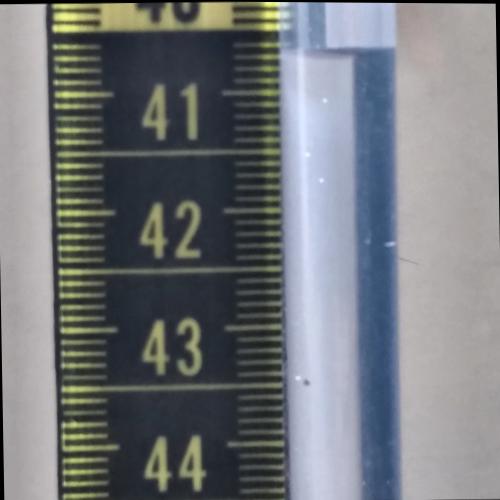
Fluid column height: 40.7 cm